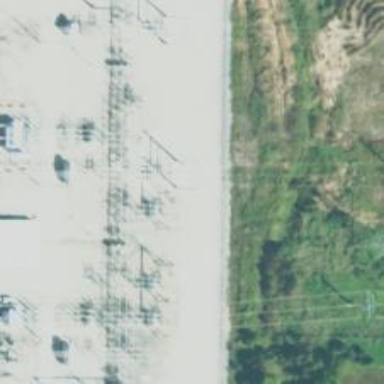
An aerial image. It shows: Switch for power supply.